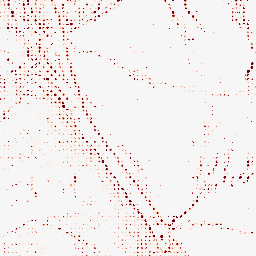
Category: morphological
Decomposition family: morphological_rect
Decomposition parameters: operation: opening
width: 5
height: 3
Upsampling method: sinc_blackman
Upsampling parameters: scale: 8
kernel_size: 4
Upsampling scale: 8